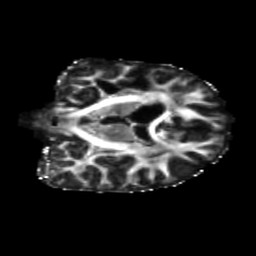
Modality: FA
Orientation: coronal
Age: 37
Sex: female
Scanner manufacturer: siemens
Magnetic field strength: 3 T
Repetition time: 5.47 s
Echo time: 0.0854 s